Question: These are my entities and relations:

NO entity can exist without entity A. When A is deleted all other entities will be deleted too. Therefore A is my aggregate root.
But I am not sure wether
'''
1.) B is also an aggregate root for entity C,D and E
2.) E is also an aggregate root for entity F
1.) C,D and E can not exist without B being created
2.) F can not exist without E being created
'''
Do I have now 3 aggregate roots and therefore create 3 repositories?
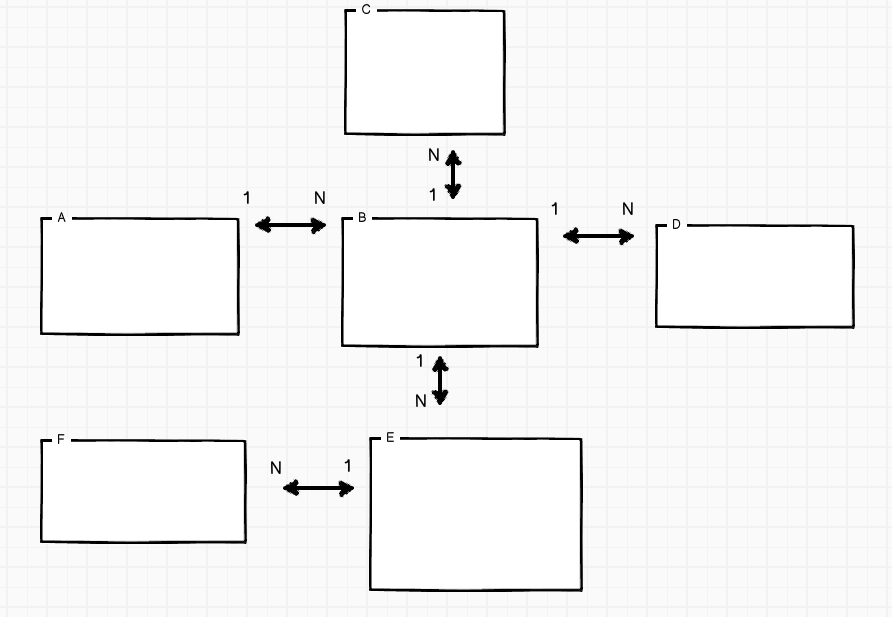
Answer: Without more information regarding your domain it isn't possible to make a suggestion regarding aggregate boundaries. The relationships among entities isn't as relevant as the behaviors associated with entities. A relationship between entities does not automatically translate to an object reference; relationships can also be implemented as repositories.
An aggregate is a consistency boundary. In other words, it aggregates state which must remain consistent upon execution of associated behaviors. In your case, it may very well be that each of those entities is an aggregate. Take a look at <URL> to get a better feel for factoring a domain into aggregates.